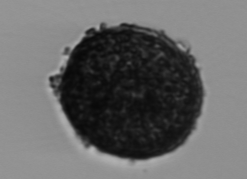
Label: Coscinodiscus